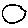
Label: circle